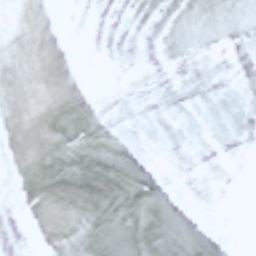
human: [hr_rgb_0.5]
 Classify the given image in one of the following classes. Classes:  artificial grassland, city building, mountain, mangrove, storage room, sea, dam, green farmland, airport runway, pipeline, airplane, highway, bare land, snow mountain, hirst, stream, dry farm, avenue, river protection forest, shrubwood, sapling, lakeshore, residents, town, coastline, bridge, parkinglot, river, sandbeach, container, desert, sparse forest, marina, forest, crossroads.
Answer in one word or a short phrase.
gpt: snow mountain